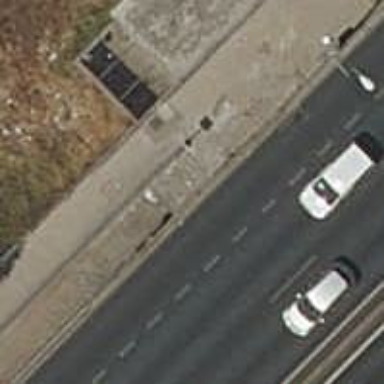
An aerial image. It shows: Footway made of paving stones.